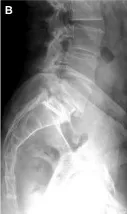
Clinical case of a 38-years-old male patient suffering from low back pain. The patient previously underwent multiple surgeries at the L5-S1 level. Coronal, B. Sagittal plane).
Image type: radiology (x_ray)